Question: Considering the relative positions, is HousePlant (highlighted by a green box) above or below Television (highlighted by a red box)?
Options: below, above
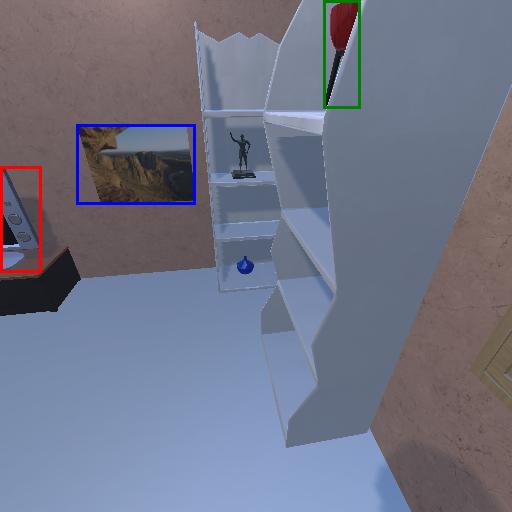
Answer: below